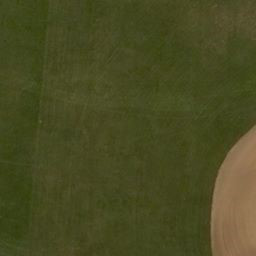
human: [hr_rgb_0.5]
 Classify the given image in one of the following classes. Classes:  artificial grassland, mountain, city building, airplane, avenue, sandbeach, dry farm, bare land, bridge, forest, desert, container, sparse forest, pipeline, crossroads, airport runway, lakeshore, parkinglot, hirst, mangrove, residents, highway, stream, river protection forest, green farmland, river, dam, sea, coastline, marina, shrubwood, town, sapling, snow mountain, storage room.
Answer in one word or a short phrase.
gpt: artificial grassland